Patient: sex M, age 72
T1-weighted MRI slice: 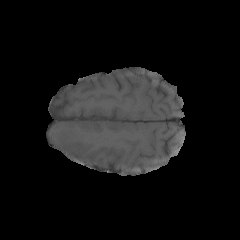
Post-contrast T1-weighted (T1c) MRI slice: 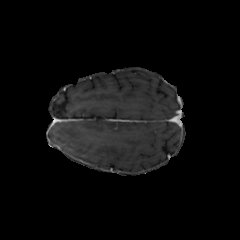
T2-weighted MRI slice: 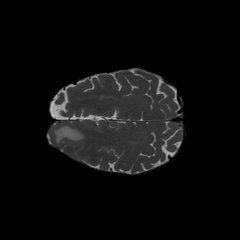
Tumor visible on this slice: yes
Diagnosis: Glioblastoma, IDH-wildtype
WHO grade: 4